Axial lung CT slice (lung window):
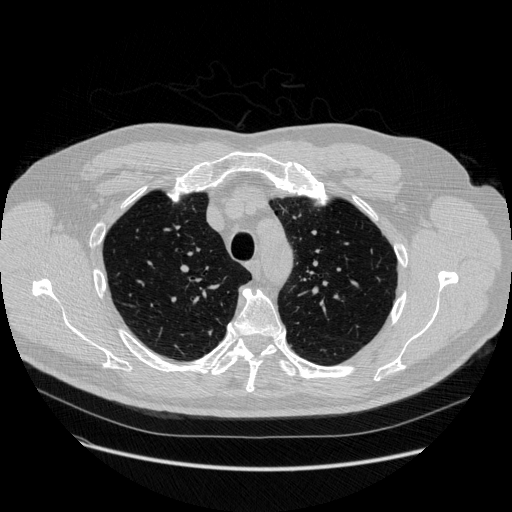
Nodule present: no